Question:  - this is what I'm getting on my mobile version, everything is fine for the desktop media query, not sure exactly why this is happening. I've tried looking for any elements that could be padding the .header down but haven't really found anything.
<URL>
HTML:
'''
<!DOCTYPE html>
<html>
<head>
<meta charset="utf-8">
<meta name="viewport" content="width=device-width, initial-scale=1.0">
<link rel="stylesheet" href="main.css">
<link href="https://fonts.googleapis.com/css?family=Karla:400,700" rel="stylesheet">
<link href="https://fonts.googleapis.com/css?family=Raleway:300,400,500,600,700" rel="stylesheet">
<link rel="icon" href="apple-icon.png" />
<title> Explore Our Home </title>
</head>
<body>
<div class="header">
<div class="navbar">
<nav>
<ul>
<li>Home</li>
<li>Destinations</li>
<li>Earth</li>
<li>Memorial</li>
</ul>
</nav>
</div>
<div class="container">
<h2> Explore our beautiful<br>Earth.</h2>
<p>Too focused on our phones, we often forget how beautiful Earth is. <br>Not everyone is equipped with the financials to travel. Explore Earth right here.</p>
<h3> Explore now.</h3>
<div class="explore"><a href="#firstpage"><img src="images/arrow.png" width="30px"></a></div>
</div>
</div>
<div class="firstpage" id="firstpage">
<div class="firstelements">
<h4>Yosemite</h4>
<p class="yosemite">Not just a great valley, but a shrine to human foresight, the strength of granite, the power of glaciers, the persistence of life, and the tranquility of the High Sierra. First protected in 1864, Yosemite National Park is best known for its waterfalls, but within its nearly 1,200 square miles, you can find deep valleys, grand meadows, ancient giant sequoias, a vast wilderness area, and much more.</p>
<div class="yosemitebtn"><a href="https://www.nps.gov/yose/index.htm">Learn more</a></div>
</div>
</div>
</body>
</html>
'''
CSS:
'''
/* First page styling */
body{
margin: 0;
}
.header{
background: url(images/matt-sclarandis-159838-unsplash.png);
background-size: cover;
background-position: center;
background-repeat: no-repeat;
height: 100vh;
vertical-align: baseline;
font-family: 'Karla', sans-serif;
}
h1{
color: white;
font-family: 'Raleway', sans-serif;
font-weight: 600;
text-align: center;
font-size: 20px;
}
.navbar li{
display: inline-block;
padding: 10px;
color: white;
font-family: 'Raleway', sans-serif;
}
.navbar ul {
text-align: center;
padding: 0px;
}
.container{
margin: 0 auto;
width: 50%;
color: white;
text-align: center;
padding-top: 100px;
}
h2{
font-family: 'Raleway', sans-serif;
}
h3{
padding-top: 200px;
line-height: 0px;
font-weight: 100;
font-size: 15px;;
font-family: 'Raleway', sans-serif;
}
.explore{
opacity: 0.65;
}
.explore:hover {
opacity: 1;
}
/* First page styling */
/* Second page styling */
.firstpage{
background: url(images/aniket-deole-294646-unsplash1.jpg);
background-size: cover;
background-position: center;
background-repeat: no-repeat;
height: 100vh;
vertical-align: baseline;
font-family: 'Karla', sans-serif;
}
.firstelements{
margin: 0 auto;
width: 50%;
padding-top: 250px;
text-align: center;
}
h4{
font-family: 'Raleway', sans-serif;
color: white;
font-size: 50px;
font-weight: 800;
}
.yosemite{
color: white;
padding-bottom: 15px ;
}
a{
text-decoration: none;
color: white;
}
.yosemitebtn{
text-decoration: none;
background-color: #2dcb70;
width: 100px;
height: 24px;
border-color: #2dcb70;
border-radius: 10px;
font-family: 'Raleway', sans-serif;
font-size: 12px;
padding-top: 10px;
margin: 0 auto;
}
/* Second page styling */
@media only screen and (min-width: 1080px){
h2{
font-size: 50px;
padding-top: 100px;
}
p{
max-width: 350px;
margin: 0 auto;
}
h3{
padding-top: 300px;
}
.navbar{
float: right;
padding-right: 250px;
font-size: 14px;
}
h1{
float: left;
font-size: 20px;
padding-left: 250px;
}
}
'''
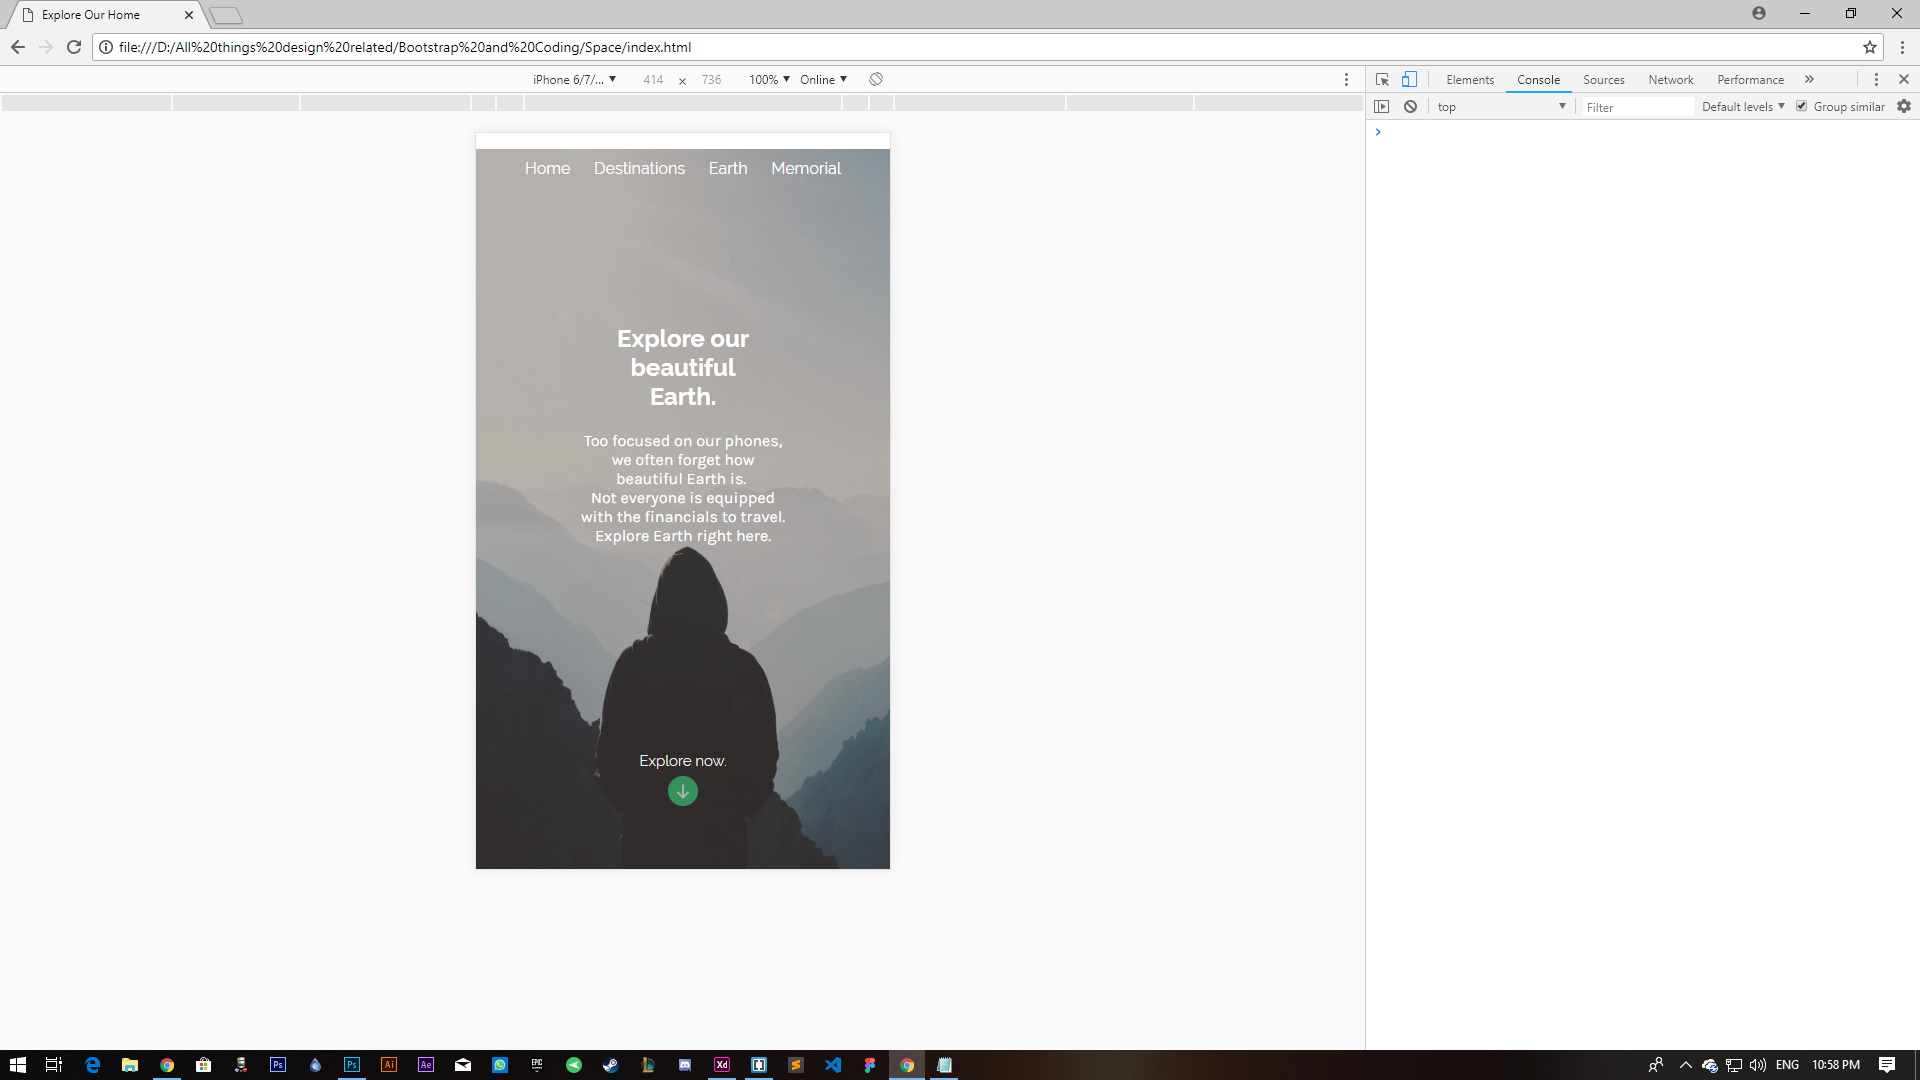
Answer: The margin on the nav's ul is what's causing it.
'''
/* Simple fix. */
.navbar ul { margin: 0; }
'''
Or
'''
display: inline-block;
width: 100%;
'''